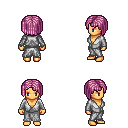
a pixel art fantasy rpg character, female body template, human, tanned skin, white robe, teal pants, pink pageboy hairstyle, four views (front, back, left, right), 2x2 character sprite sheet, small pixel art, hard edges, no anti-aliasing